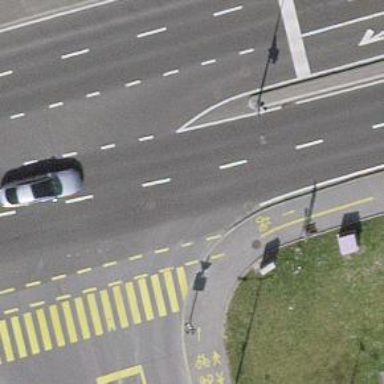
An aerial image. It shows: Primary highway with asphalt surface and cycle track.